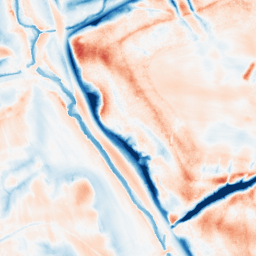
Category: trend_removal
Decomposition family: local_polynomial
Decomposition parameters: window_size: 31
degree: 1
Upsampling method: bspline
Upsampling parameters: scale: 4
Upsampling scale: 4